Question: When trying to use the NestedScrollView with a ListView inside a different NestedScrollView Flutter throws a stack overflow error:
'''
-------- Exception caught by widgets library -----------------------------------
The following StackOverflowError was thrown building PrimaryScrollController(no controller):
Stack Overflow
'''
Here's a minimal-ish code where it happens:
'''
import 'package:flutter/material.dart';
void main() async {
runApp(const MyApp());
}
class MyApp extends StatelessWidget {
const MyApp({Key? key}) : super(key: key);
@override
Widget build(BuildContext context) {
return const NestedScrollView1();
}
}
class NestedScrollView1 extends StatelessWidget {
const NestedScrollView1({Key? key}) : super(key: key);
@override
Widget build(BuildContext context) {
return MaterialApp(
home: NestedScrollView(
physics: const ClampingScrollPhysics(),
headerSliverBuilder: (_, __) => [
SliverToBoxAdapter(
child: Container(
color: Colors.blue,
height: 100,
),
)
],
body: NestedScrollView2(),
),
);
}
}
class NestedScrollView2 extends StatelessWidget {
final ScrollController scrollController = ScrollController();
NestedScrollView2({Key? key}) : super(key: key);
@override
Widget build(BuildContext context) {
return NestedScrollView(
controller: PrimaryScrollController.of(context),
physics: const ClampingScrollPhysics(),
headerSliverBuilder: (ctx, __) => [
SliverToBoxAdapter(
child: Container(
color: Colors.red,
height: 100,
),
),
],
body: const ListOfItems(),
);
}
}
class ListOfItems extends StatelessWidget {
const ListOfItems({Key? key}) : super(key: key);
@override
Widget build(BuildContext context) {
return ListView(
physics: const ClampingScrollPhysics(),
// controller: PrimaryScrollController.of(context),
children: [
Container(color: Colors.green, height: 200),
Container(color: Colors.yellow, height: 200),
Container(color: Colors.green, height: 200),
Container(color: Colors.yellow, height: 200),
Container(color: Colors.green, height: 200),
Container(color: Colors.yellow, height: 200),
Container(color: Colors.green, height: 200),
Container(color: Colors.yellow, height: 200),
],
);
}
}
'''
if you uncomment the controller line in 'ListView' - it throws a stack overflow like this:
'''
-------- Exception caught by widgets library -----------------------------------
The following StackOverflowError was thrown building ListView(scrollDirection: vertical, _NestedScrollController#81c19(inner, one client, offset 0.0), ClampingScrollPhysics, dependencies: [MediaQuery]):
Stack Overflow
The relevant error-causing widget was
ListView
'''
Thing is on my project I have a page with a TabBarView and one of its sections has a TabBarView of it's own, and I wanted to use the NestedScrollView's to hold the tabs inside headerSliverBuilder's. Is there any way to go around this, without telling designer to reconsider the page UI or building complex custom scroll logic?
Edit: for clarity, adding a draw.io screenshot of the layout I'm trying to achieve (cannot put images right into the posts yet, ugh).

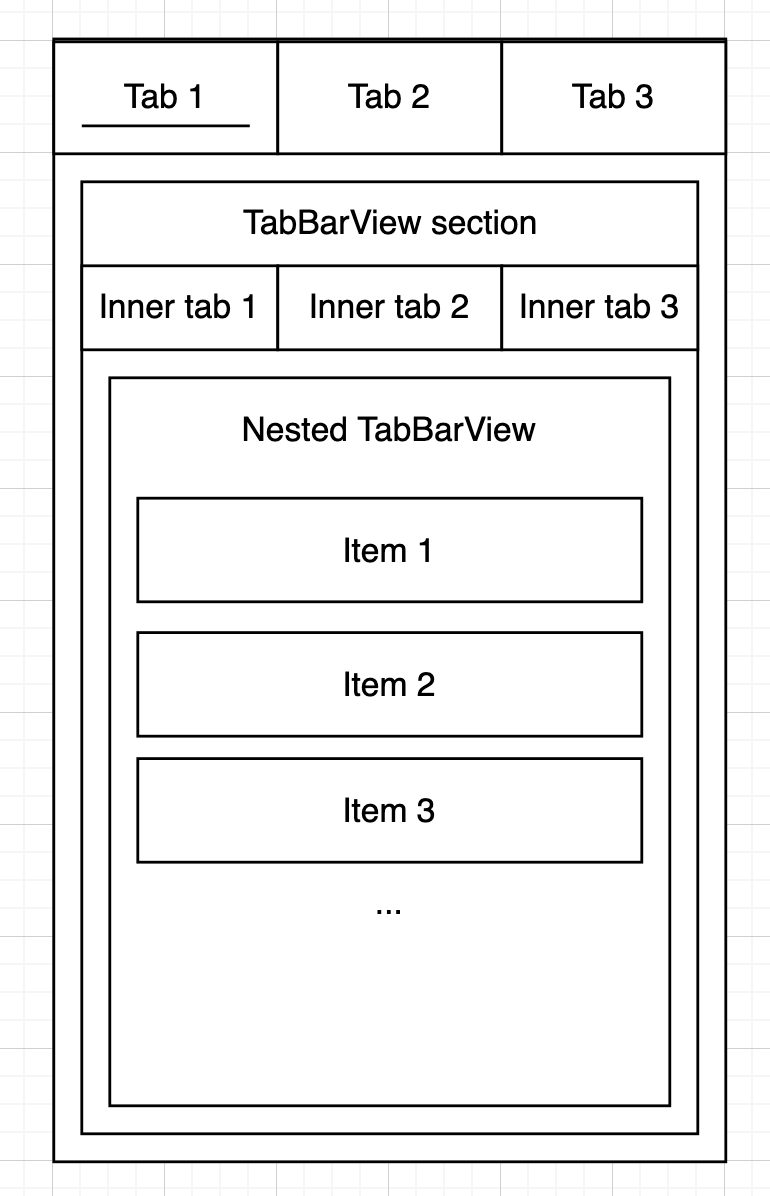
Answer: (Forgot to post an answer, better late than never I hope)
I have managed to achieve what I needed in a hack-ish solution from my colleague of just using CustomScrollView with the nested TabBar and ListView inside of SliverFillRemaining:
'''
import 'package:flutter/material.dart';
void main() async {
runApp(const MyApp());
}
class MyApp extends StatelessWidget {
const MyApp({Key? key}) : super(key: key);
@override
Widget build(BuildContext context) {
return const MaterialApp(
home: OuterTabView(),
);
}
}
class OuterTabView extends StatefulWidget {
const OuterTabView({Key? key}) : super(key: key);
@override
State<OuterTabView> createState() => _OuterTabViewState();
}
class _OuterTabViewState extends State<OuterTabView> with TickerProviderStateMixin {
late TabController _tabControllerOut;
@override
void initState() {
super.initState();
_tabControllerOut = TabController(length: 3, vsync: this);
}
@override
Widget build(BuildContext context) {
return SafeArea(
child: Scaffold(
body: NestedScrollView(
headerSliverBuilder: (_, __) {
return <Widget>[
SliverToBoxAdapter(
child: TabBar(
tabs: const [
SizedBox(height: 40),
SizedBox(height: 40),
SizedBox(height: 40),
],
controller: _tabControllerOut,
),
),
];
},
body: TabBarView(
controller: _tabControllerOut,
children: const [
Tab1WithNestedTabView(),
Tab2(),
Tab3(),
],
),
),
),
);
}
}
class Tab1WithNestedTabView extends StatefulWidget {
const Tab1WithNestedTabView({Key? key}) : super(key: key);
@override
State<Tab1WithNestedTabView> createState() => _Tab1WithNestedTabViewState();
}
class _Tab1WithNestedTabViewState extends State<Tab1WithNestedTabView> with TickerProviderStateMixin {
late TabController _tabControllerIn;
@override
void initState() {
_tabControllerIn = TabController(length: 2, vsync: this);
super.initState();
}
@override
Widget build(BuildContext context) {
return CustomScrollView(
shrinkWrap: true,
physics: const ClampingScrollPhysics(),
controller: PrimaryScrollController.of(context),
slivers: [
SliverToBoxAdapter(
child: TabBar(
controller: _tabControllerIn,
tabs: const [
SizedBox(height: 40),
SizedBox(height: 40),
],
),
),
SliverFillRemaining(
child: TabBarView(
controller: _tabControllerIn,
children: const [
ItemList(
color1: Colors.green,
color2: Colors.yellow,
),
ItemList(
color1: Colors.tealAccent,
color2: Colors.black54,
),
],
),
),
],
);
}
}
class Tab2 extends StatelessWidget {
const Tab2({Key? key}) : super(key: key);
@override
Widget build(BuildContext context) {
return CustomScrollView(
shrinkWrap: true,
physics: const ClampingScrollPhysics(),
controller: PrimaryScrollController.of(context),
slivers: const [
SliverFillRemaining(
child: ItemList(
color1: Colors.blue,
color2: Colors.yellow,
),
),
],
);
}
}
class Tab3 extends StatelessWidget {
const Tab3({Key? key}) : super(key: key);
@override
Widget build(BuildContext context) {
return const ItemList(
color1: Colors.deepOrange,
color2: Colors.pinkAccent,
);
}
}
// Sample list
class ItemList extends StatelessWidget {
final Color color1;
final Color color2;
const ItemList({
required this.color1,
required this.color2,
Key? key,
}) : super(key: key);
@override
Widget build(BuildContext context) {
return ListView.builder(
physics: const ClampingScrollPhysics(),
itemBuilder: (context, index) {
return Container(
alignment: Alignment.center,
color: index.isOdd ? color1 : color2,
height: 200,
child: Text(index.toString()),
);
},
);
}
}
'''
I admit it's not exactly the most graceful way, but worked fine enough for me. If anyone finds a better one - I'll be happy to mark that one as an accepted answer.